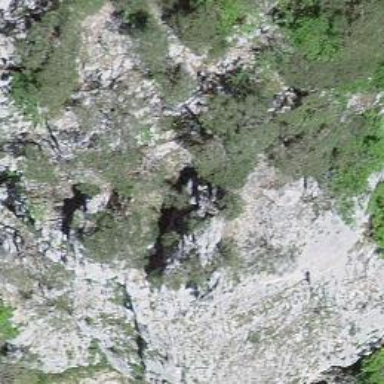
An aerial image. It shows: Natural cliff.